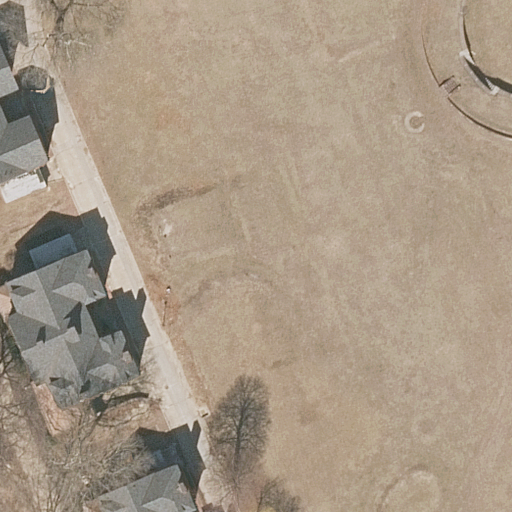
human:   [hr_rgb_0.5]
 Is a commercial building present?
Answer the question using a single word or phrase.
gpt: no

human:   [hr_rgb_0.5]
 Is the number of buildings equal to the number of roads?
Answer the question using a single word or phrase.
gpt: no

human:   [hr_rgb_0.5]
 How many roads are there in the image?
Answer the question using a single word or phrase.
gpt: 2

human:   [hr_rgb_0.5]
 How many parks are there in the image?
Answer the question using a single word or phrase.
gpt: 1

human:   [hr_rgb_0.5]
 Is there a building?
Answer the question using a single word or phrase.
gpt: yes

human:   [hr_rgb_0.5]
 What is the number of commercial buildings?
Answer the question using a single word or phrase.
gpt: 0

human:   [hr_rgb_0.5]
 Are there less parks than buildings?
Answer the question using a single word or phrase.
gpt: yes

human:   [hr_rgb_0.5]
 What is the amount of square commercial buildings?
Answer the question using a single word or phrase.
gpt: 0

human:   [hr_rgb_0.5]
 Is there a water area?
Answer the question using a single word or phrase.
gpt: no

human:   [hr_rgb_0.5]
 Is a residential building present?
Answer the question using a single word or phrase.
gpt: yes

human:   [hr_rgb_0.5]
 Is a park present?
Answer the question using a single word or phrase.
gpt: yes

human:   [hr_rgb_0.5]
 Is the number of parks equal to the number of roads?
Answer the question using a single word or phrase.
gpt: no

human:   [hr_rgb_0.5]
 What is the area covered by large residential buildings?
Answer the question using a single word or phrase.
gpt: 574m2

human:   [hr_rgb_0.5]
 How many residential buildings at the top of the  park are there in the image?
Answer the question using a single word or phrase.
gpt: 0

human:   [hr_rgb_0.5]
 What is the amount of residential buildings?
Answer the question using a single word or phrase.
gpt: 3

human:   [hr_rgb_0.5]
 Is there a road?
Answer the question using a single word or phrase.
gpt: yes

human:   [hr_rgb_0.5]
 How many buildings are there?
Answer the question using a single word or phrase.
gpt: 3

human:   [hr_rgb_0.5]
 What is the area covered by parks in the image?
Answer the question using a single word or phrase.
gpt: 7693m2

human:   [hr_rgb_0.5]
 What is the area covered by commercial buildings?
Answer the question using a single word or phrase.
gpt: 0m2

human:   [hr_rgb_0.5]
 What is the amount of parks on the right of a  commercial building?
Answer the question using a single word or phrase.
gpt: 0

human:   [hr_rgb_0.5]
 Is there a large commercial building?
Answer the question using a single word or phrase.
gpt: no

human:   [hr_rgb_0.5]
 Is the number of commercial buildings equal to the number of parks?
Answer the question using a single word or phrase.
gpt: no

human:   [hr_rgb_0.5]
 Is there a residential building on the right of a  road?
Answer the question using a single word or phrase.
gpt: yes

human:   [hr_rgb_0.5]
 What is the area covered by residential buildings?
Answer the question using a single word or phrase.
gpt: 856m2

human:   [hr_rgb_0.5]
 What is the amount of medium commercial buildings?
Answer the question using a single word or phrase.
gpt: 0

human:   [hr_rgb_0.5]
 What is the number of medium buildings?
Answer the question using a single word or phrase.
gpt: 2

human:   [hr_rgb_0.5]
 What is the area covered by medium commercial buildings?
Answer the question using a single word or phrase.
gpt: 0m2

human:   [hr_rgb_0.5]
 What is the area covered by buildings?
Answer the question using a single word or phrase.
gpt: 856m2

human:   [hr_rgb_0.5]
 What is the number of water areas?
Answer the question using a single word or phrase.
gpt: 0

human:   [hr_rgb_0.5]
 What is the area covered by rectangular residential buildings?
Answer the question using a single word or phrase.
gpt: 0m2

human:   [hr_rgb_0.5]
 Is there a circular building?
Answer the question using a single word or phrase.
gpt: no

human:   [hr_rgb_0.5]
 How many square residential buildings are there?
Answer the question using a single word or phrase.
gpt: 0

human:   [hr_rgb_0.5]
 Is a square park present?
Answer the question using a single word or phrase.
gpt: no

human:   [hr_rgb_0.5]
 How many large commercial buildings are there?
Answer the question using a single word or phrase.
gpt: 0

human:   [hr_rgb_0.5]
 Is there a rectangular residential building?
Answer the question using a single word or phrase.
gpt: no

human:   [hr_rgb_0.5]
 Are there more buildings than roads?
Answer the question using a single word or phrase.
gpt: yes

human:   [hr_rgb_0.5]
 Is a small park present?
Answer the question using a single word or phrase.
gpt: no

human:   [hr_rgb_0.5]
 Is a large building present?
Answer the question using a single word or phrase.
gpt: yes

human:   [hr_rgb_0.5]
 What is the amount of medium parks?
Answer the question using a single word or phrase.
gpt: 0

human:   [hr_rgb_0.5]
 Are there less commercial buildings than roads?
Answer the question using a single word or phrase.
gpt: yes

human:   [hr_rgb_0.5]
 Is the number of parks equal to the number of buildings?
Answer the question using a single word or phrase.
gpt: no

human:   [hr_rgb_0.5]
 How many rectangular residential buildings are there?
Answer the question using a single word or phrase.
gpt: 0

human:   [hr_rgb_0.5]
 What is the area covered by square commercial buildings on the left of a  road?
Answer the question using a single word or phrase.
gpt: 0m2

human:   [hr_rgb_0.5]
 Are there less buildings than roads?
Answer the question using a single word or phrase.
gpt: no

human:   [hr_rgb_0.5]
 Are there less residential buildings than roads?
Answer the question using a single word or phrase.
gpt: no

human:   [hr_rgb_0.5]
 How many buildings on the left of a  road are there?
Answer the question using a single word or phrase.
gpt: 1

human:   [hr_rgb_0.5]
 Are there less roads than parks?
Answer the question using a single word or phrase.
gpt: no

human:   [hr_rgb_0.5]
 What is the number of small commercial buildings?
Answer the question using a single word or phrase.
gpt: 0

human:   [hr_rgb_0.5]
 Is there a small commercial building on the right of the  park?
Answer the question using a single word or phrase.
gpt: no

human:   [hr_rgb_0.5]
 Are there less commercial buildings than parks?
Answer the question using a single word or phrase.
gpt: yes

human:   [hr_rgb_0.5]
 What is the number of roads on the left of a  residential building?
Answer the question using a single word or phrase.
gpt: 1

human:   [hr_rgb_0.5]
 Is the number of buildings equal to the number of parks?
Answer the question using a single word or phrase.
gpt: no

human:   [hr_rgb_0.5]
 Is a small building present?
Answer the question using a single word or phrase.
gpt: no

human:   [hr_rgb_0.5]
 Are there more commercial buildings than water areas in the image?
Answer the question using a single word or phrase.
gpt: no

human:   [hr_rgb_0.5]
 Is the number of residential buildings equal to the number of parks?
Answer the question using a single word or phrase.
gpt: no

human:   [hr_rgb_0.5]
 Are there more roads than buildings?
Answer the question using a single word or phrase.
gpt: no

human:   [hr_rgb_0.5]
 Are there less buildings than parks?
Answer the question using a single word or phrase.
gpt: no

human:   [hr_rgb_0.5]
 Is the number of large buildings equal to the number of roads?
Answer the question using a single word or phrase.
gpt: no

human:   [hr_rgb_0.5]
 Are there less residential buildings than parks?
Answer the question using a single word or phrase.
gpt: no

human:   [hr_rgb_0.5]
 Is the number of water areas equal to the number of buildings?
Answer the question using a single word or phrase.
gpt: no

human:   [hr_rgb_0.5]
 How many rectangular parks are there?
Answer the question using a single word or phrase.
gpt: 1

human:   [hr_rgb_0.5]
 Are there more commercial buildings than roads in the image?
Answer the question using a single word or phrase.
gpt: no

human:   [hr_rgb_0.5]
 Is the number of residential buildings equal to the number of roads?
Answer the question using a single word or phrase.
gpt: no

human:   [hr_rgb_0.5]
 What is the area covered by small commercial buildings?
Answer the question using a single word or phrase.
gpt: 0m2